Question: How can i add transparent bar under action bar like this :
I'm beginner please advice

It's my code, but transparent bar did not appeared on layout, because map fragment is over transparent bar ,
'''
<RelativeLayout xmlns:android="http://schemas.android.com/apk/res/android"
xmlns:tools="http://schemas.android.com/tools"
android:layout_width="match_parent"
android:layout_height="match_parent" >
<include
layout="@layout/notification_bar"
android:id="@+id/notification_bar"/>
<fragment
android:id="@+id/map_fragment"
android:layout_width="fill_parent"
android:layout_height="fill_parent"
android:layout_above="@+id/bottom_menu"
class="com.android.fragment.MapFragment"
android:visibility="invisible" />
</RelativeLayout>
'''
AND
'''
<LinearLayout
xmlns:android="http://schemas.android.com/apk/res/android"
android:background="#99000000"
android:layout_width="fill_parent"
android:layout_height="90dp"
android:layout_alignParentLeft="true"
android:layout_alignParentRight="true"
android:layout_alignParentTop="true"
android:id="@+id/notification_bar" >
<LinearLayout
android:layout_width="wrap_content"
android:layout_height="wrap_content"
android:layout_marginLeft="39dp"
android:layout_marginTop="37dp" >
</LinearLayout>
</LinearLayout>
'''
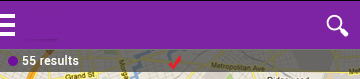
Answer: Here is a quick example:

Code for activity_main.xml
'''
<RelativeLayout xmlns:android="http://schemas.android.com/apk/res/android"
xmlns:tools="http://schemas.android.com/tools"
android:layout_width="match_parent"
android:layout_height="match_parent"
tools:context="com.example.testdesignapp.MainActivity" >
<LinearLayout
android:layout_width="match_parent"
android:layout_height="wrap_content"
android:layout_alignParentTop="true"
android:layout_marginBottom="10dp"
android:alpha="0.5"
android:background="#000"
android:elevation="1dp"
android:gravity="top"
android:orientation="horizontal"
android:padding="5dp" >
<TextView
android:id="@+id/textView1"
android:layout_width="wrap_content"
android:layout_height="wrap_content"
android:text="Here is some random overlay text example"
android:textColor="#fff" />
</LinearLayout>
<fragment
android:id="@+id/map_fragment"
android:name="com.example.testdesignapp.FooFragment"
android:layout_width="fill_parent"
android:layout_height="match_parent"
android:visibility="invisible" />
</RelativeLayout>
'''
I have made the fragment overlay by using 'android:elevation', you can also use 'android:translationZ', it is available in API version 21. I un aware of any other methods of achieving this kind of overlay on fragments.